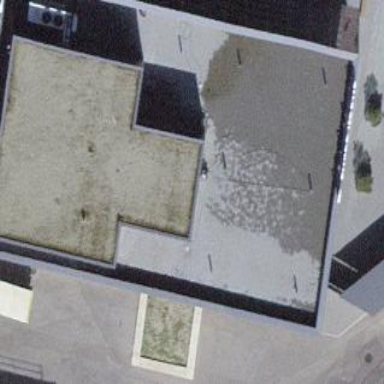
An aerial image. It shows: View of roof of building.